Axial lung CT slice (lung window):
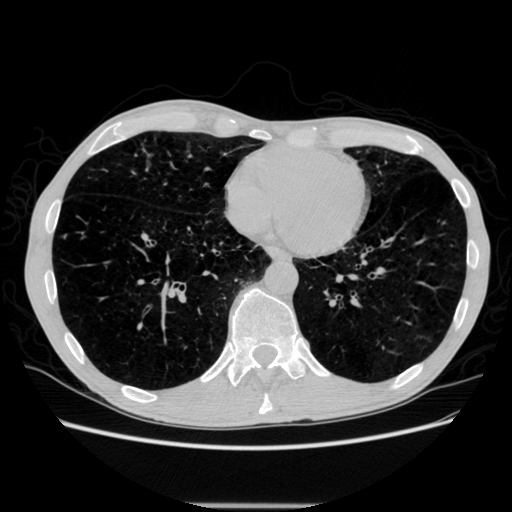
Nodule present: no